Question: I'm having trouble making this box with CSS.
I do not know how to create the top

Would it be a better option to just use an image?
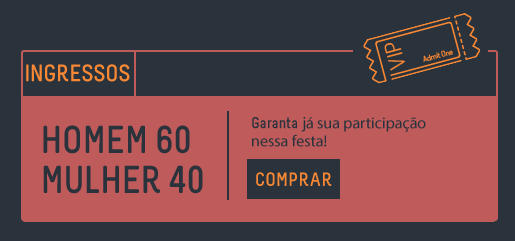
Answer: Next time please include your attempt with HTML / CSS.
I have concentrated on minimising the amount of HTML markup. This is compatible IE8+
- The ticket image is the only background image used.- The h2 and p elements are aligned with 'display: inline-block'- Note the ':before' and ':after' pseudo elements. They are positioned with 'position: absolute' and 'right' / 'top'- The pseudo elements are positioned in relation to the '.ticket' div due to 'position: relative'
<URL>.
HTML / CSS / Demo
'''
* {
margin: 0;
padding: 0;
}
body {
background: #2B343C;
font-family: helvetica;
}
.ticket {
background: #BA575A;
border: solid 2px #BA575A;
position: relative;
z-index: 1;
border-radius: 2px 2px 5px 5px;
width: 500px;
margin: 100px auto 0;
height: 190px;
}
.ticket:after {
position: absolute;
display: block;
content: '';
top: -50px;
right: 10px;
height: 75px;
width: 150px;
background: #2B343C url(http://i.stack.imgur.com/nEnSo.png) center no-repeat;
}
.ticket:before {
position: absolute;
display: block;
content: '';
top: 0;
right: 0;
height: 3em;
width: 100%;
background: #2B343C;
z-index: -1
}
.ticket h1 {
color: orange;
text-transform: uppercase;
border-right: solid 2px #BA575A;
width: 160px;
height: 1.5em;
background: #2B343C;
padding: 0.5em 0 0 0.5em;
font-size: 1.5em;
font-weight: normal;
}
.ticket h2 {
width: 190px;
font-size: 2em;
font-weight: normal;
padding: 0 0.2em 0 0.5em;
border-right: solid 2px #2B343C;
margin-top: 0.5em;
display: inline-block;
vertical-align: top;
text-transform: uppercase;
line-height: 1.5;
color: #2B343C;
}
.ticket p {
display: inline-block;
margin-top: 1em;
width: 230px;
vertical-align: top;
padding-left: 1em;
color: #2B343C;
}
.ticket a {
display: block;
background: #2B343C;
padding: 0.8em 0.5em;
display: block;
width: 100px;
text-align: center;
text-decoration: none;
color: orange;
text-transform: uppercase;
margin: 0.5em 0;
}
'''
'''
<div class="ticket">
<h1>Ingressos</h1>
<h2>Homen 60 Mulher 40</h2>
<p>Garanta ja sua participacao nessa festa!
<a href="#">Comprar</a>
</p>
</div>
'''